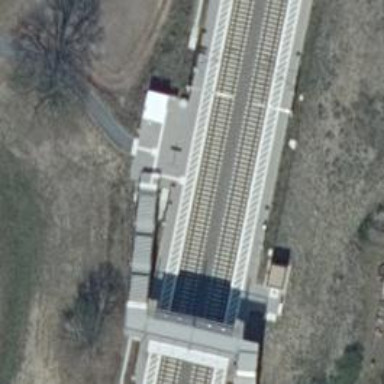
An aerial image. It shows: Close-up of railway platform edge.